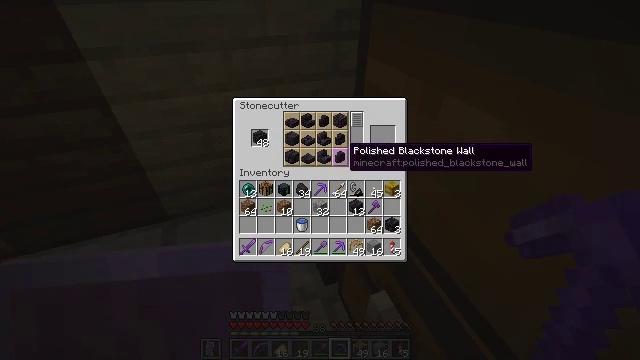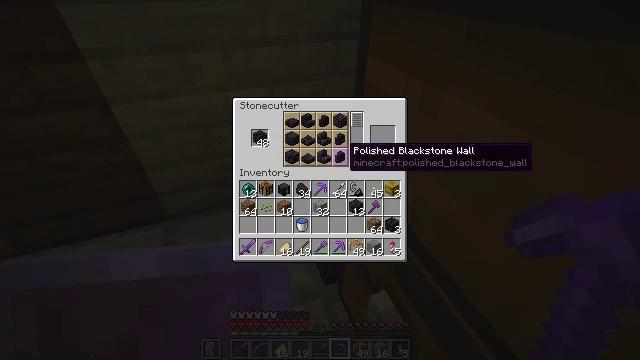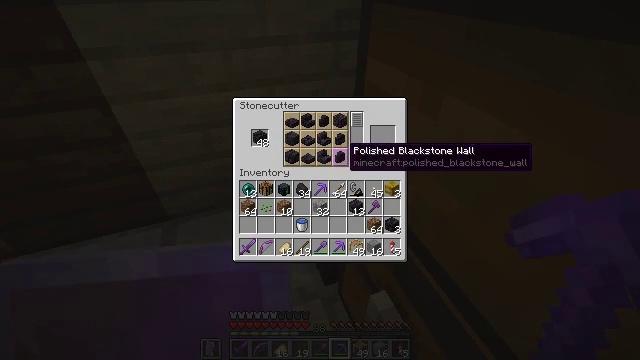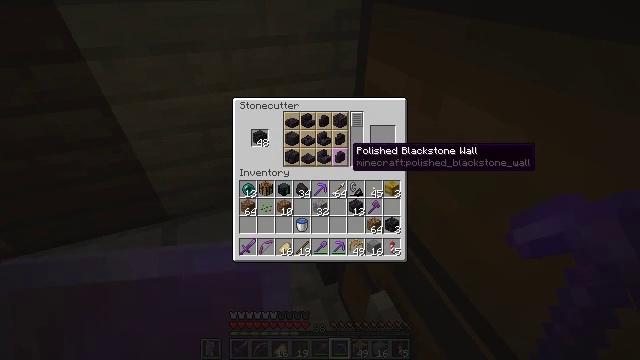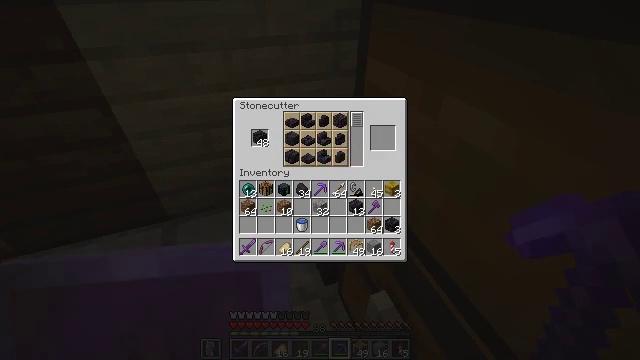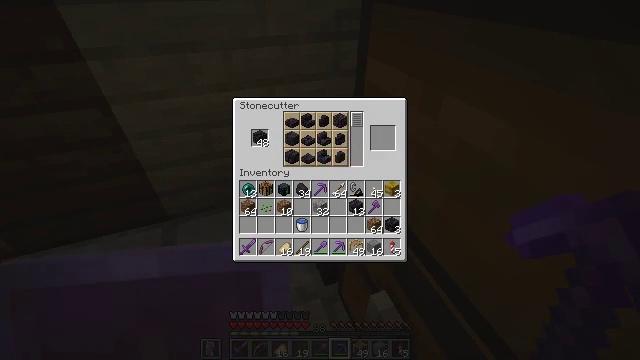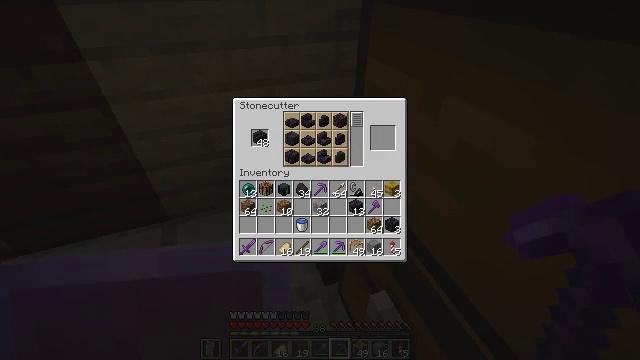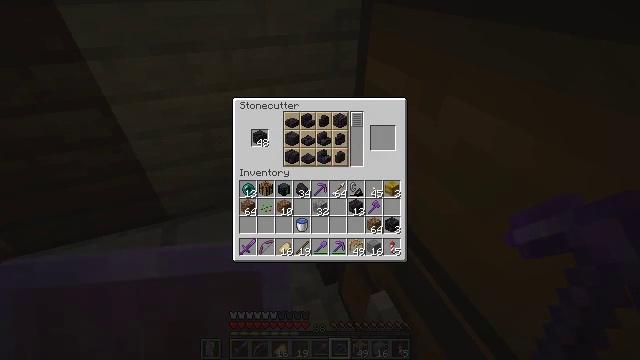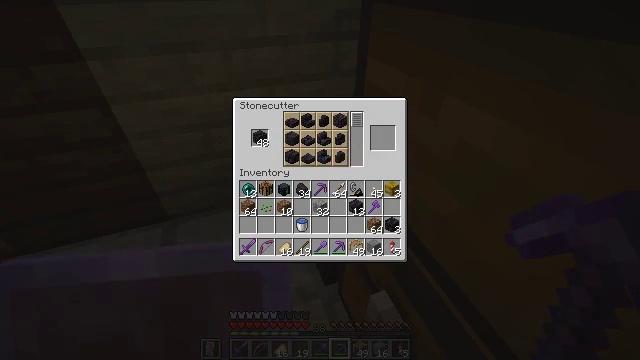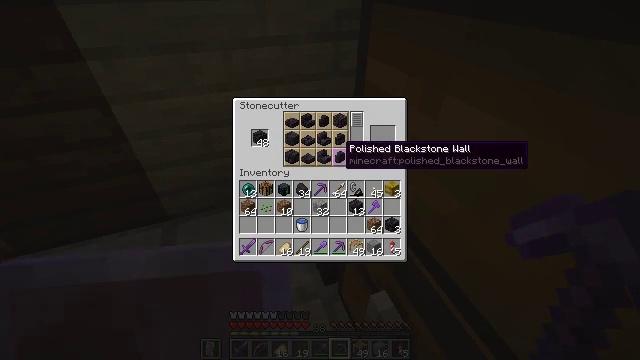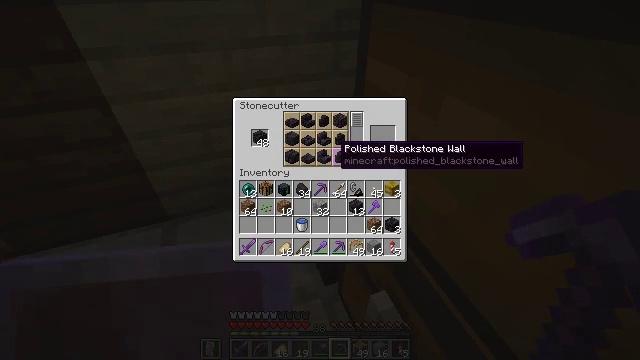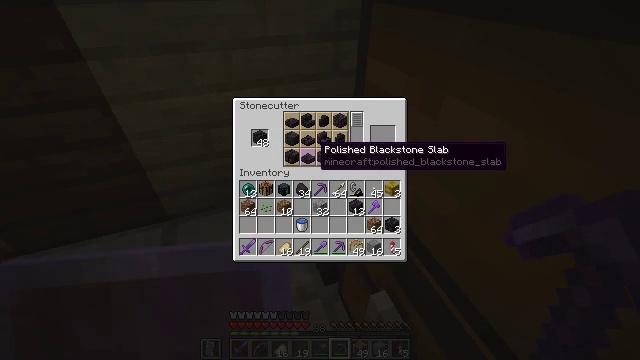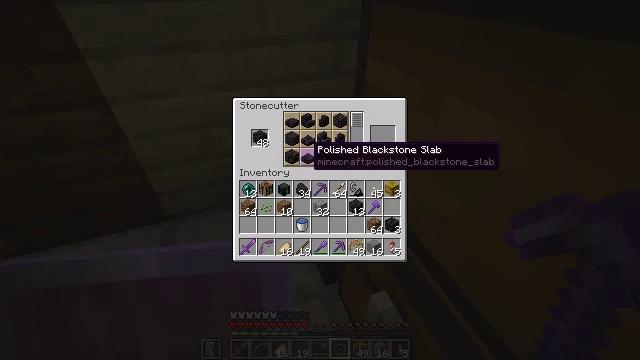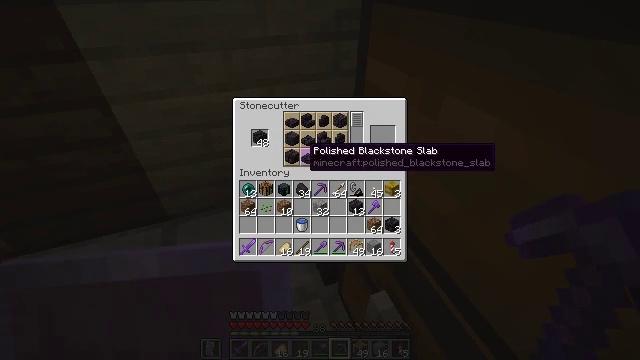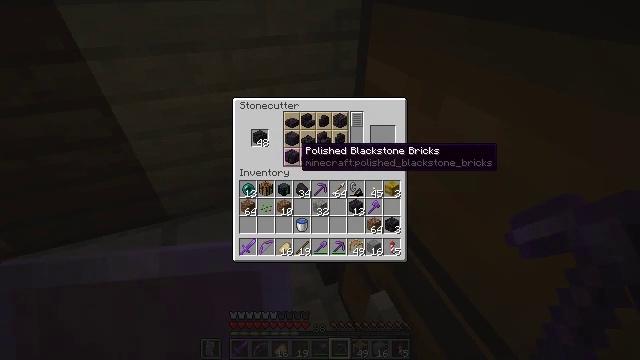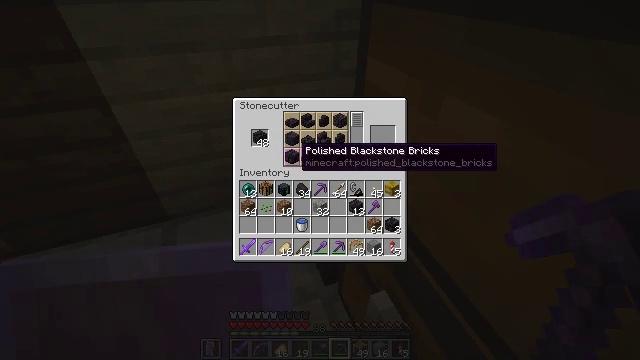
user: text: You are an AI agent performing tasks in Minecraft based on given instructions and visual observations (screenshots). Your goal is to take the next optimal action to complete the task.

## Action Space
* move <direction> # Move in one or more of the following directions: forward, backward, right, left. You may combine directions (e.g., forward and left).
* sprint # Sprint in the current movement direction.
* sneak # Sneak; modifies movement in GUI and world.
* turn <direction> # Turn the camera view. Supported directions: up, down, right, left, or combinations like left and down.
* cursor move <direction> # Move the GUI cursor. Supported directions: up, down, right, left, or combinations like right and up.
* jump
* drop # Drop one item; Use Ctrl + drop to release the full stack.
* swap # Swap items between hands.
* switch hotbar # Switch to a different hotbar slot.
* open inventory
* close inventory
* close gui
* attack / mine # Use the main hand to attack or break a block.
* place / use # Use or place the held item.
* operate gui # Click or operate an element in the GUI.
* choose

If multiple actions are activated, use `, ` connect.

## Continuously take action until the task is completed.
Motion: motion action
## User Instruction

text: Put polished blackstone in the crafting grid to craft polished blackstone bricks.
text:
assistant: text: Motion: no_op
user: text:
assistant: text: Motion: no_op
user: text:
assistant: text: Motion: no_op
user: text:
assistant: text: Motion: no_op
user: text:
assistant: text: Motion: no_op
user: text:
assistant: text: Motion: no_op
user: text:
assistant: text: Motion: no_op
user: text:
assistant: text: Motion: no_op
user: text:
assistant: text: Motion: turn left
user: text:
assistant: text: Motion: no_op
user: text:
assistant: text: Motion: turn left
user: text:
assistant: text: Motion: turn left
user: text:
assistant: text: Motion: no_op
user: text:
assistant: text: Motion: turn left
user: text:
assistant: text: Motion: no_op
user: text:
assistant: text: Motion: no_op
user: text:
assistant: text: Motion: no_op
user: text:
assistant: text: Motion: no_op
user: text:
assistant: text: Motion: no_op
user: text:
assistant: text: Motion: no_op
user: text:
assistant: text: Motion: no_op
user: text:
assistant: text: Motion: no_op
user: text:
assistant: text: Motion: no_op
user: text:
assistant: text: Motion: no_op
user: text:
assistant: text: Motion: no_op
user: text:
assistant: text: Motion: no_op
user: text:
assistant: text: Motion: attack / mine
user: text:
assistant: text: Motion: attack / mine
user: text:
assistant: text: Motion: attack / mine
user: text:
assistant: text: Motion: turn right